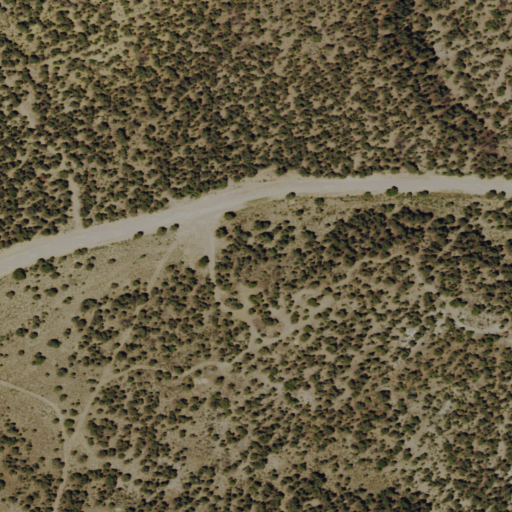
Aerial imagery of valley in Nevada named Ione Canyon containing evergreen forest, open development, low intensity development, and shrub